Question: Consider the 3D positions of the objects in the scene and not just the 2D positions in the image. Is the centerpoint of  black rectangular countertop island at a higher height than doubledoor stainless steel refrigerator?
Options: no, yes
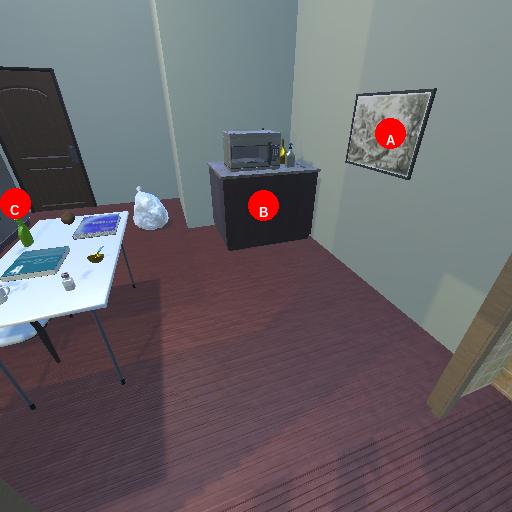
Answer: no